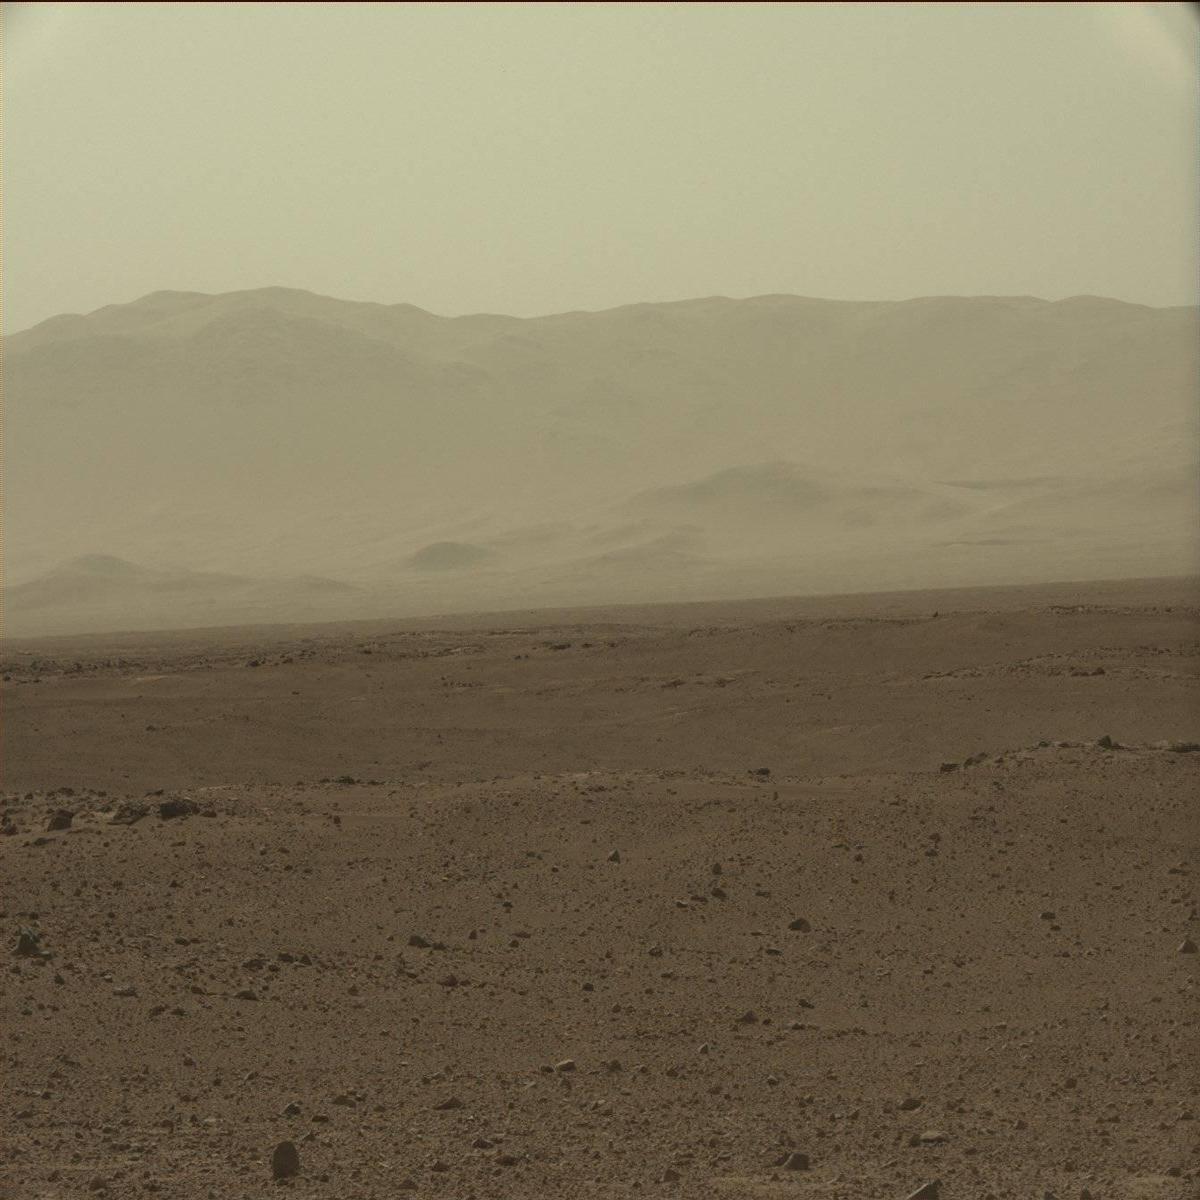
Terrain classes present: Bedrock, Ridge, Sand / Soil, Sky